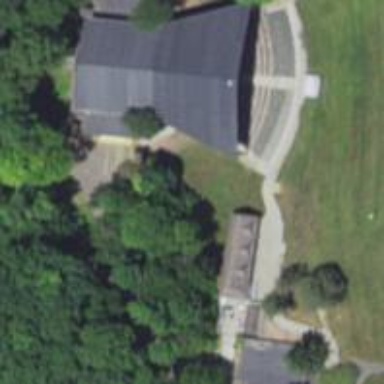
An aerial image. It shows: Theatre building.